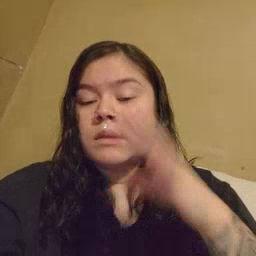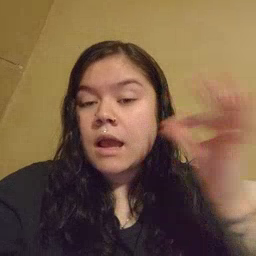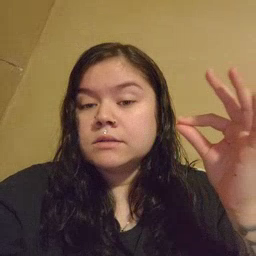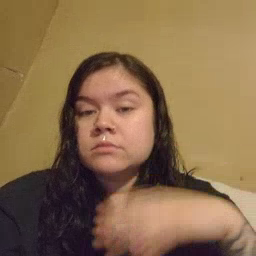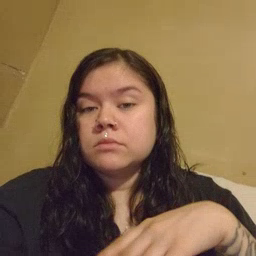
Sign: cat